Interaction volume radius: 5 \u00c5
Interaction volume height: 15 \u00c5
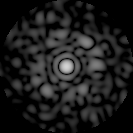
Disorder parameter: 0.8598